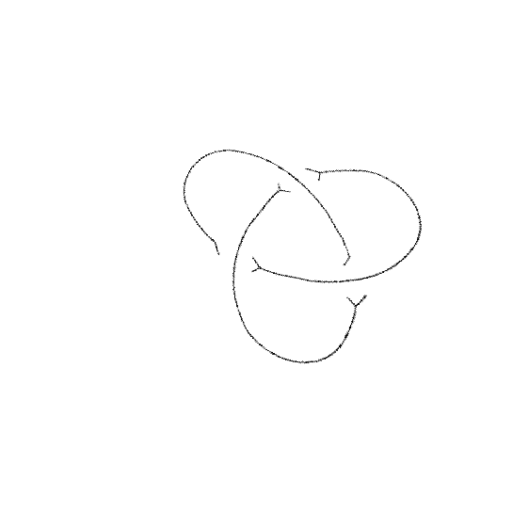
Crossing number: 3